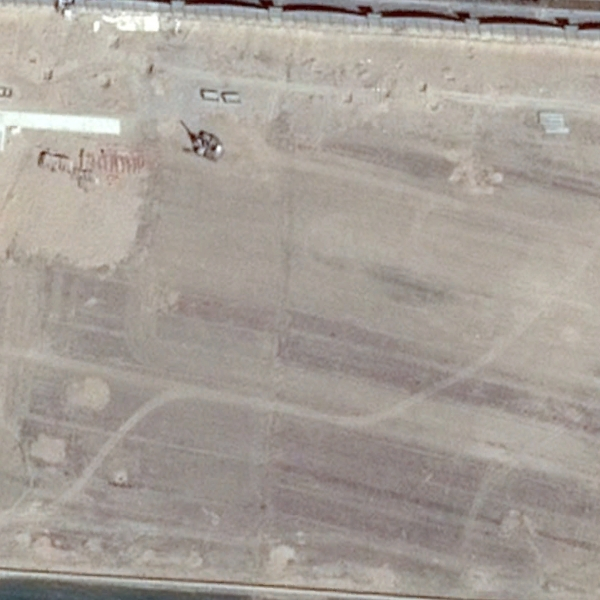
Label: BareLand